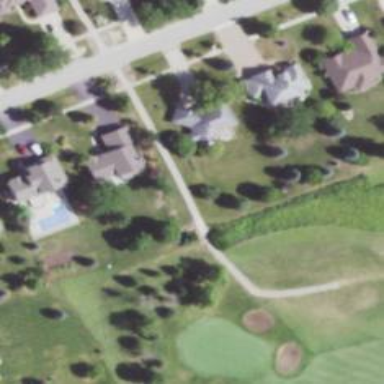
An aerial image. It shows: Path for both road and golf.